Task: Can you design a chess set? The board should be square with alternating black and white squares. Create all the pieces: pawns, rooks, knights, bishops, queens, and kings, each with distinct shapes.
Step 1652:
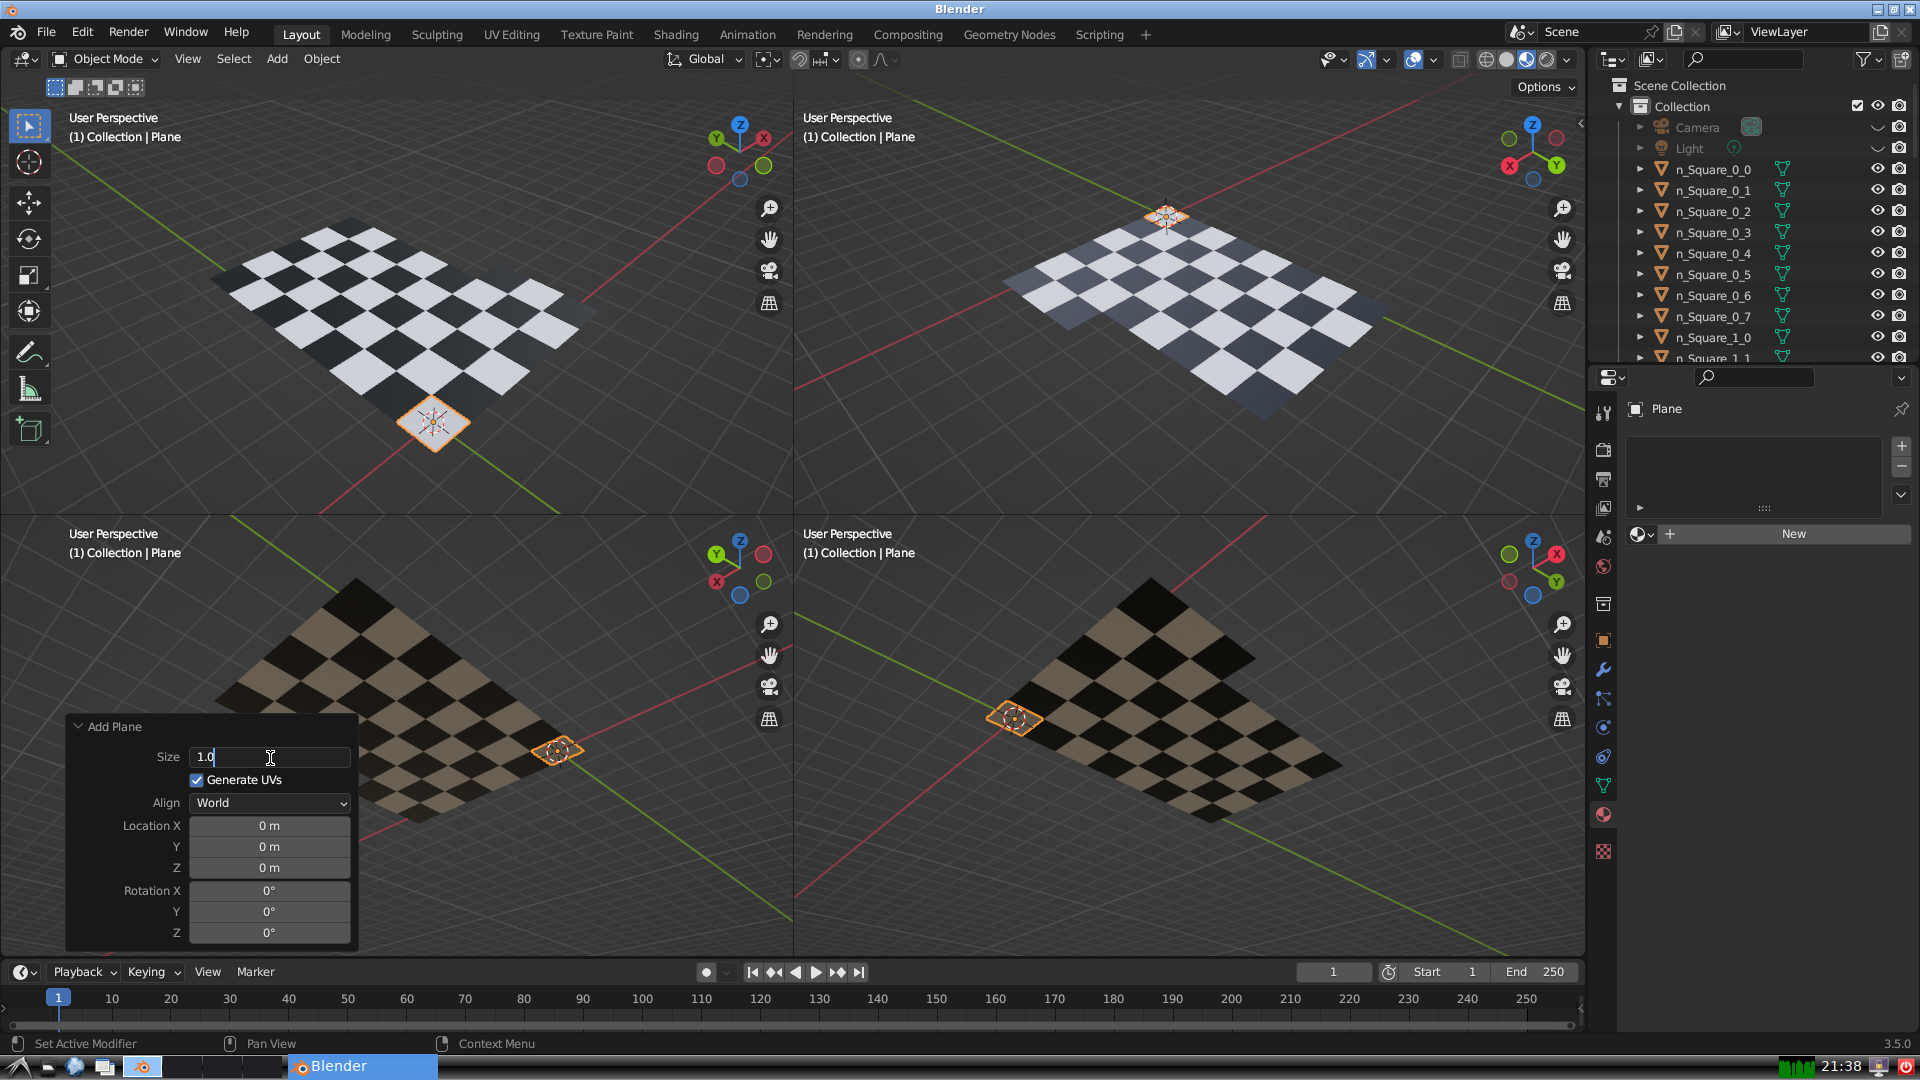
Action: {"key_press": ['Return']}